Question: now i'm working on Web api Asp.net core,and i have truble with DI.
when i try to send request to my api, i have this error

I use Ninject, and i think that i have trubles with this
GitLab with my project <URL>
Maybe problems with Startup file
'''
public class Startup
{
public Startup(IConfiguration configuration)
{
Configuration = configuration;
}
public IConfiguration Configuration { get; }
// This method gets called by the runtime. Use this method to add services to the container.
public void ConfigureServices(IServiceCollection services)
{
services.AddDbContext<DocumentContext>
(options => options.UseSqlServer(Configuration["ConnectionStrings:DefaultConnection"]));
services.AddControllers();
var mappingConfig = new MapperConfiguration(mc =>
{
mc.AddProfile(new AutomapperProfile());
});
IMapper mapper = mappingConfig.CreateMapper();
services.AddSingleton(mapper);
services.AddMvc();
NinjectModule ninjectModule = new NinjModule();
NinjectModule serviceModule = new ServiceModule(Configuration["ConnectionStrings:DefaultConnection"]);
var kernel = new StandardKernel(ninjectModule, serviceModule);
DependencyResolver.SetResolver(new NinjectDependencyResolver(kernel));
}
// This method gets called by the runtime. Use this method to configure the HTTP request pipeline.
public void Configure(IApplicationBuilder app, IWebHostEnvironment env)
{
app.UseDeveloperExceptionPage();
app.UseHttpsRedirection();
app.UseStaticFiles();
app.UseRouting();
app.UseAuthentication();
app.UseAuthorization();
app.UseEndpoints(endpoints =>
{
endpoints.MapControllerRoute(
name: "default",
pattern: "{controller=Home}/{action=Index}/{id?}");
});
}
}
'''
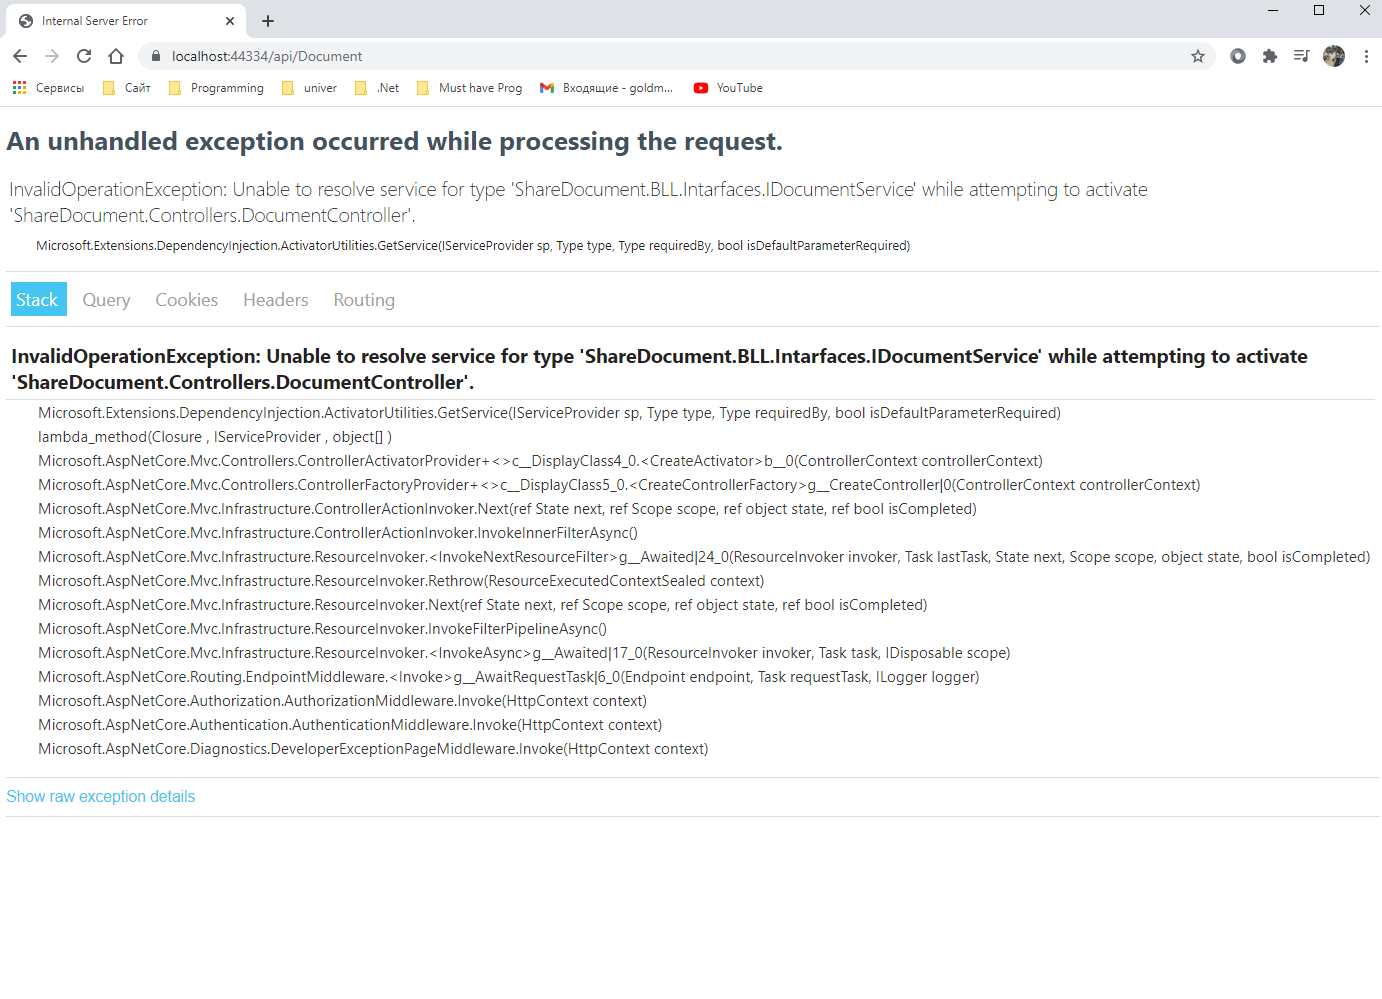
Answer: Looks like you need to register your services for Dependency Injection to resolve your classes.
You must register all your injected classes as either Singleton or Transient. This is an example to try inside the startup.cs
'''
services.AddTransient<IDocumentService , DocumentService>();
'''
See the documentation for more information
<URL>